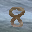
Label: 8